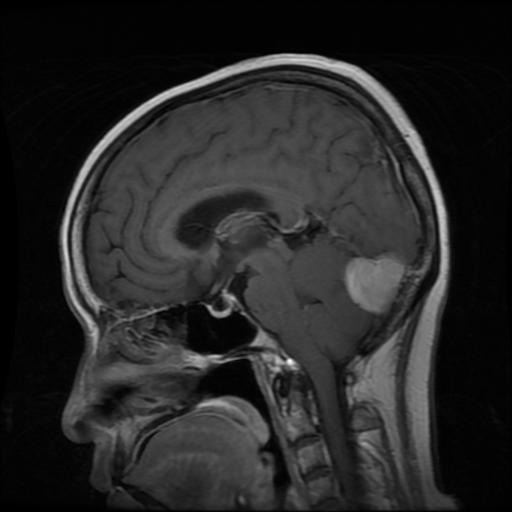
Label: meningioma